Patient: sex F, age 77
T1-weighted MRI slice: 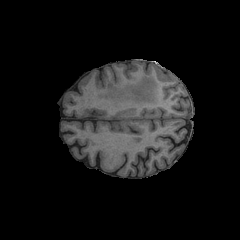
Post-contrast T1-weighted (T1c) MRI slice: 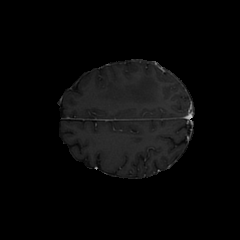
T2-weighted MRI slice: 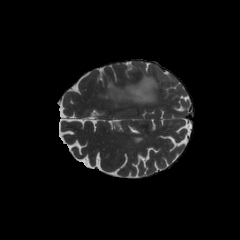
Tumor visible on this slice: yes
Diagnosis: Glioblastoma, IDH-wildtype
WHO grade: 4